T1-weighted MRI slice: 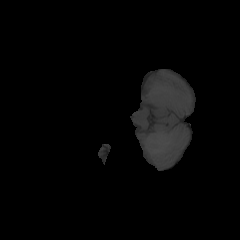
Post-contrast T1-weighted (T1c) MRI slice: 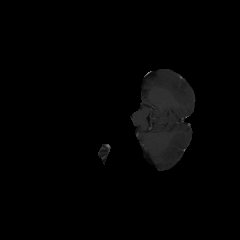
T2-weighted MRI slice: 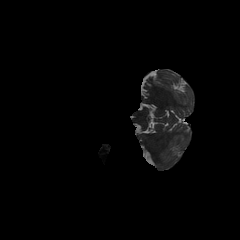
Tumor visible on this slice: no